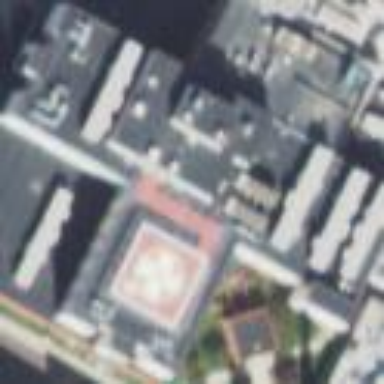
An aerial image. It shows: Hospital building.